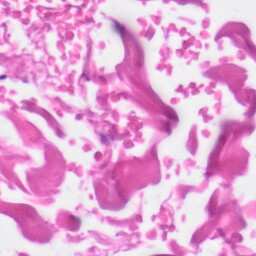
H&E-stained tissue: Skin